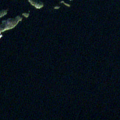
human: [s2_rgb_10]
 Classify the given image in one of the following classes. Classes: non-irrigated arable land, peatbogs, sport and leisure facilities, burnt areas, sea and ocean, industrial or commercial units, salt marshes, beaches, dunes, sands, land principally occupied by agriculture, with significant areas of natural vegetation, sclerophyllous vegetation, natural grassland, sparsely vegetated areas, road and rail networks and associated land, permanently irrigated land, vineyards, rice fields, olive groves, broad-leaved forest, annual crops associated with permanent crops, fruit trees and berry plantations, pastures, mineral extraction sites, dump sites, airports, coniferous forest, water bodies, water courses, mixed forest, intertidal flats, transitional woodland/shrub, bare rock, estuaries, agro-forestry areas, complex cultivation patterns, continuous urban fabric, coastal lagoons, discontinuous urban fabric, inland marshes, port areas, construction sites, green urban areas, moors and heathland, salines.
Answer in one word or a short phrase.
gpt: coniferous forest, water bodies